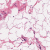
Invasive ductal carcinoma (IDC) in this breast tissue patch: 0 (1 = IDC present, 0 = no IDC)